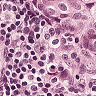
Metastatic tissue present: yes